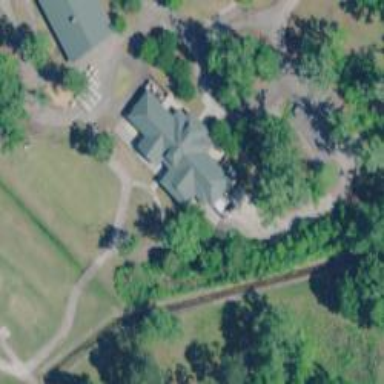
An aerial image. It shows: Pathway for golfing.